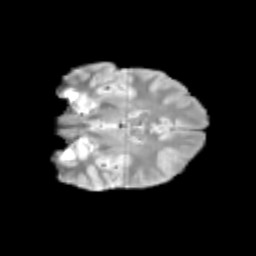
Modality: T2w
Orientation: coronal
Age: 12
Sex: female
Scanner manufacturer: siemens
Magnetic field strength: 3 T
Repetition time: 3.8 s
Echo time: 0.07 s